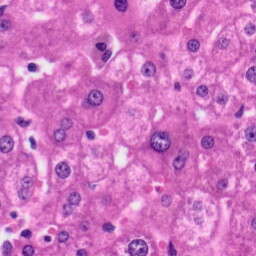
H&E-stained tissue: Liver